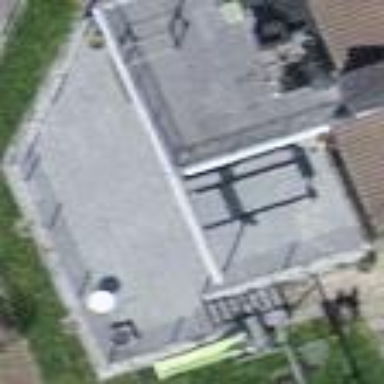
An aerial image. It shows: View of roof of building.